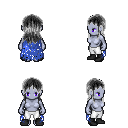
a pixel art fantasy rpg character, female body template, dark elf, purple skin, blue tattered cape, white pants, gray unkempt hairstyle, black shoes, four views (front, back, left, right), 2x2 character sprite sheet, small pixel art, hard edges, no anti-aliasing